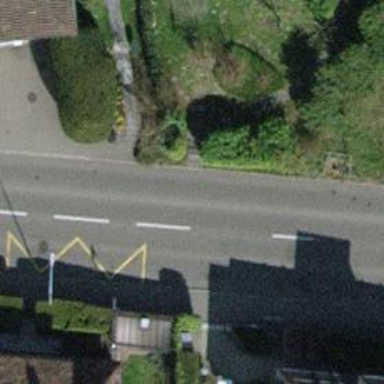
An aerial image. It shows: Bus stop with designated public transport stop position.